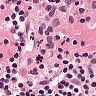
Metastatic tissue present: no